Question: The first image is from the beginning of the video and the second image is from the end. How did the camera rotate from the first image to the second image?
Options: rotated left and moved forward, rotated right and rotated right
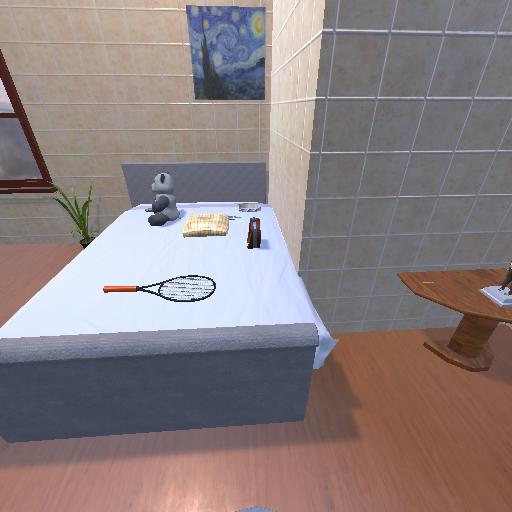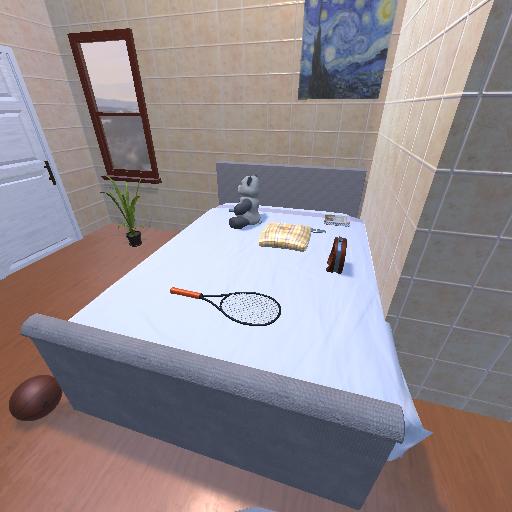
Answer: rotated left and moved forward